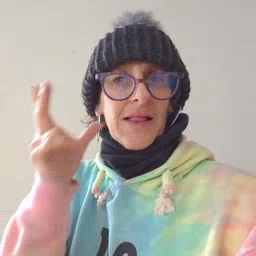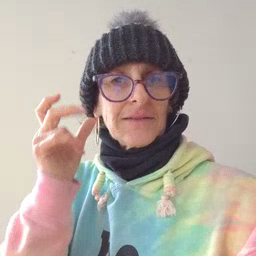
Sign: listen